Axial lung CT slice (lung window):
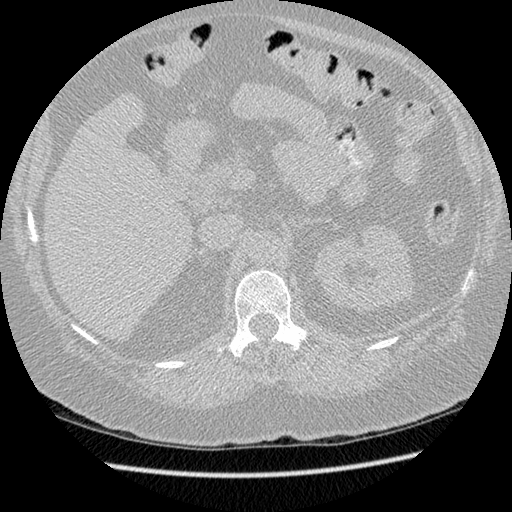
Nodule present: no